Field crop: tomato
Growth stage: 2
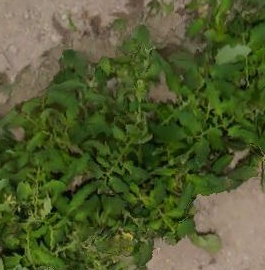
Species: tomato